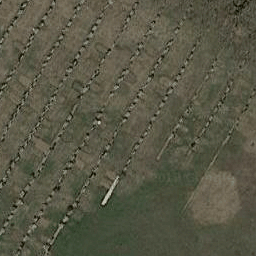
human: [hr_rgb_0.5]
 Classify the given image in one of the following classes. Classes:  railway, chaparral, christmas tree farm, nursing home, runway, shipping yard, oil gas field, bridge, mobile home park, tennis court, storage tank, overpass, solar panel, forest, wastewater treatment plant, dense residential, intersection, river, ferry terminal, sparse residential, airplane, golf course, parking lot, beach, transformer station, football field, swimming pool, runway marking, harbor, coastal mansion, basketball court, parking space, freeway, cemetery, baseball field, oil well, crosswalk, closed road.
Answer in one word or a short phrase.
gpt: cemetery